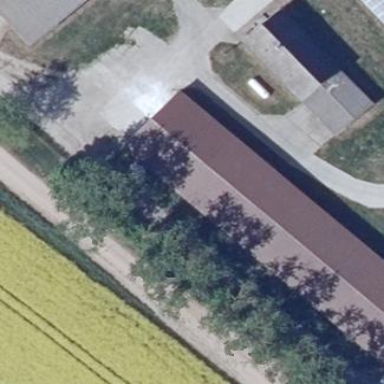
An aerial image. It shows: Gabled roof on farm auxiliary building.